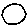
Label: circle